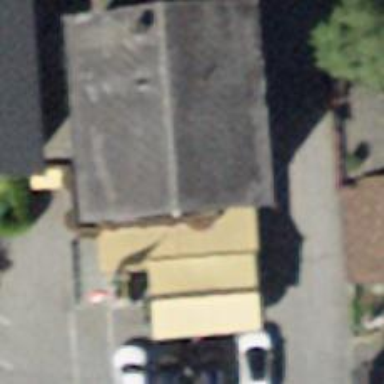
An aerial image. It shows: Bakery.